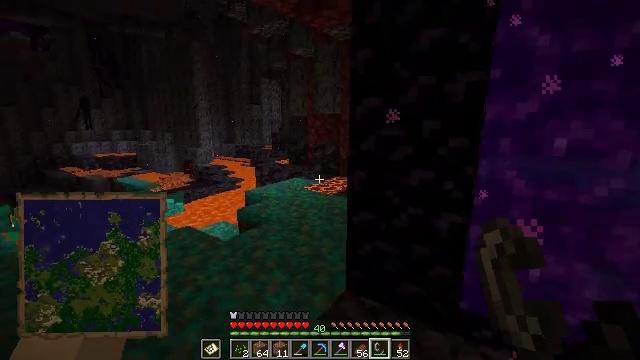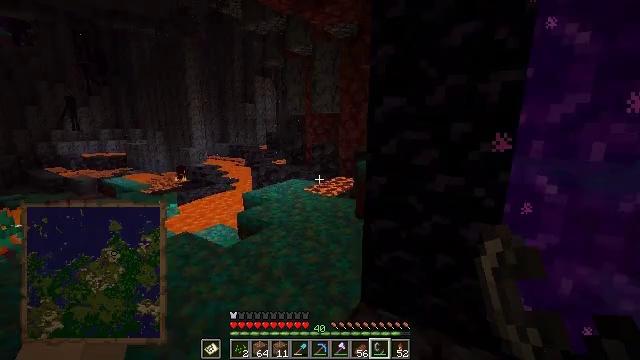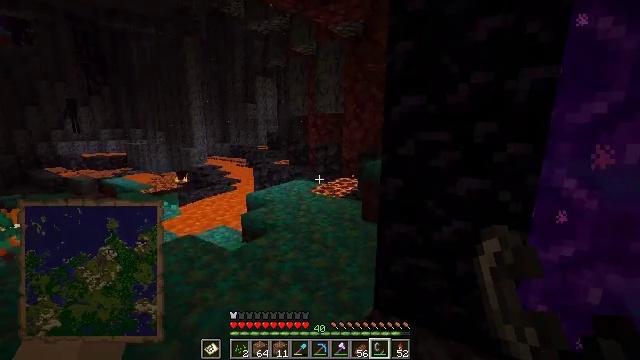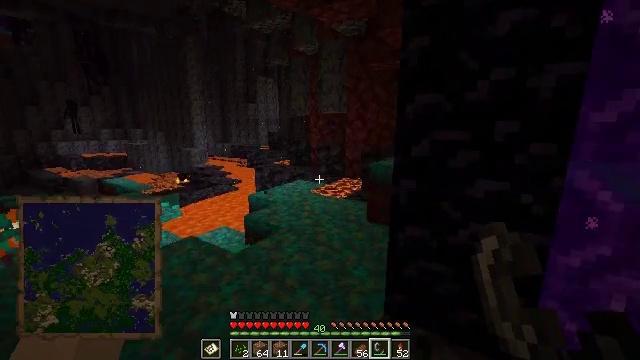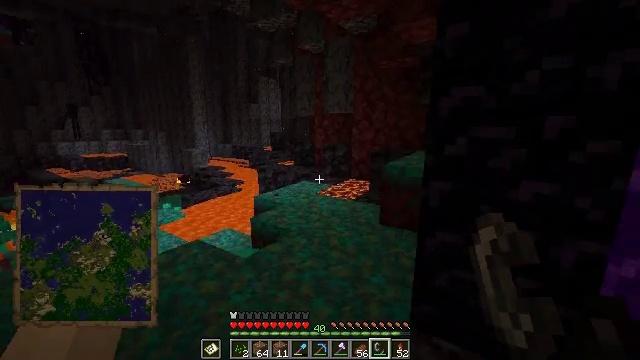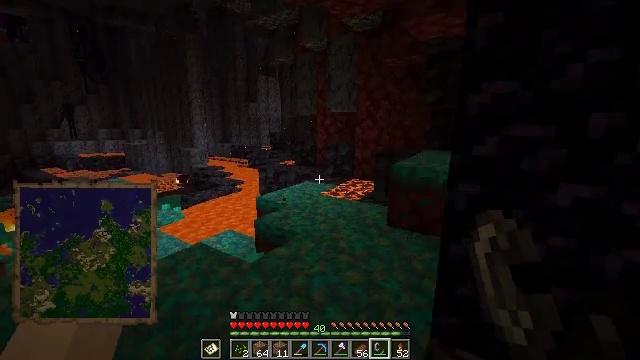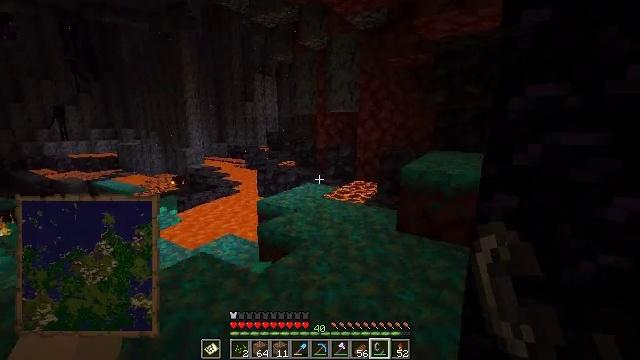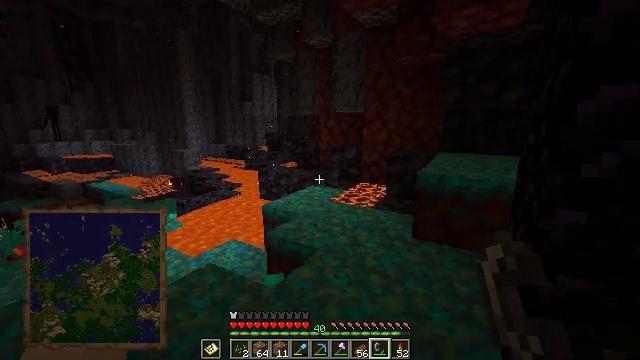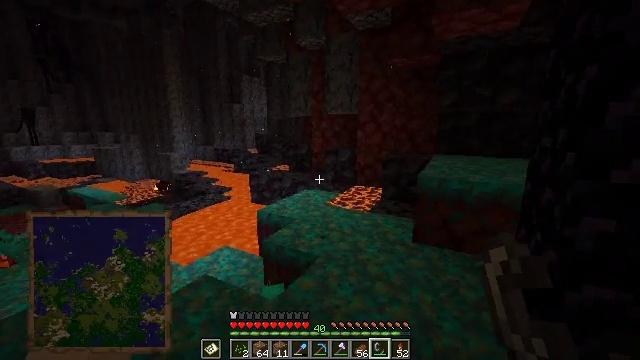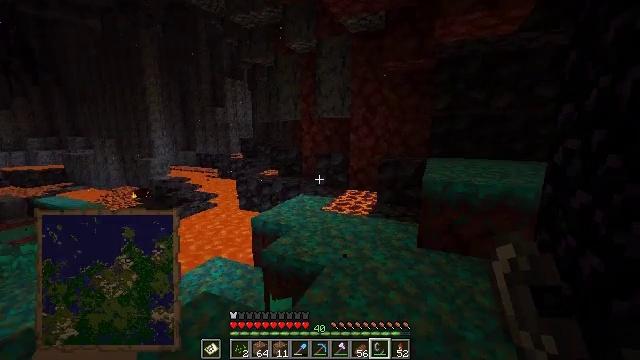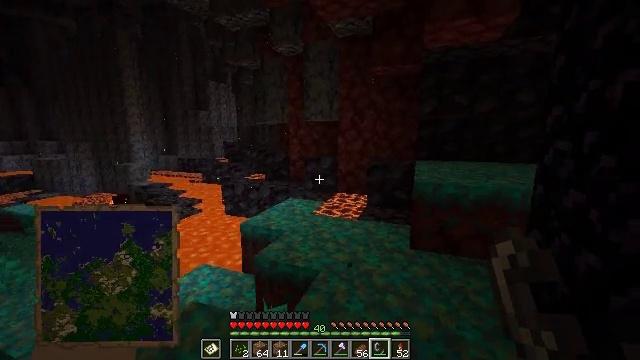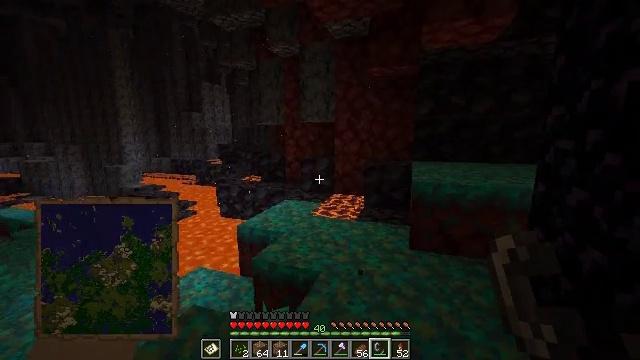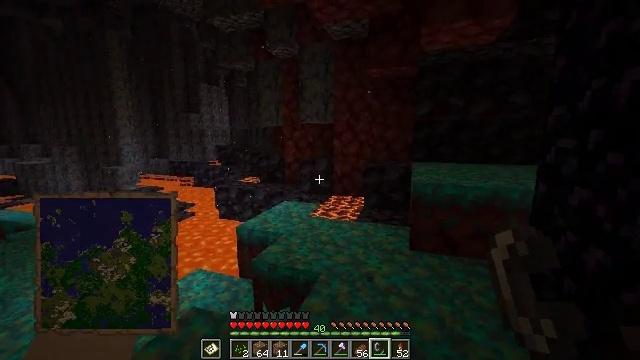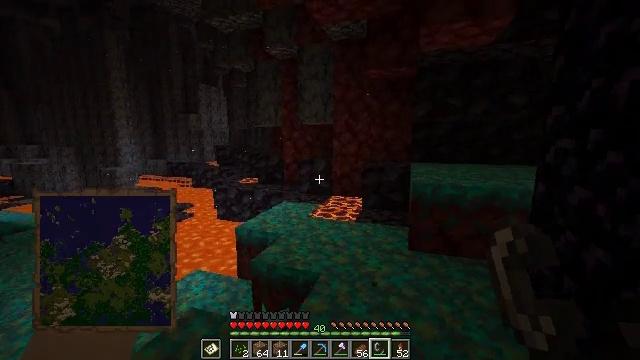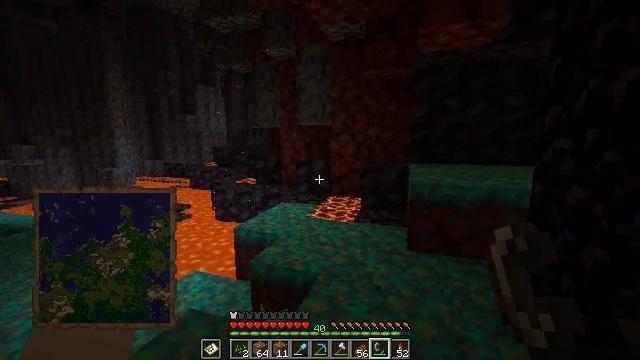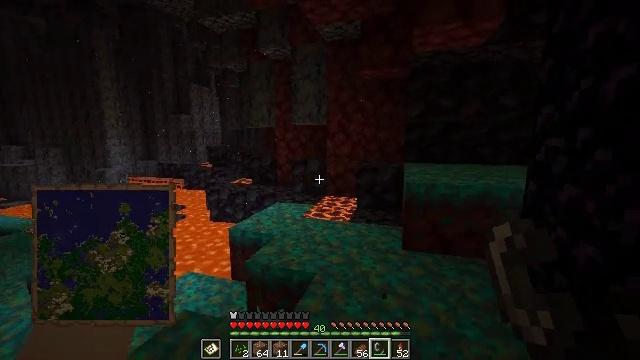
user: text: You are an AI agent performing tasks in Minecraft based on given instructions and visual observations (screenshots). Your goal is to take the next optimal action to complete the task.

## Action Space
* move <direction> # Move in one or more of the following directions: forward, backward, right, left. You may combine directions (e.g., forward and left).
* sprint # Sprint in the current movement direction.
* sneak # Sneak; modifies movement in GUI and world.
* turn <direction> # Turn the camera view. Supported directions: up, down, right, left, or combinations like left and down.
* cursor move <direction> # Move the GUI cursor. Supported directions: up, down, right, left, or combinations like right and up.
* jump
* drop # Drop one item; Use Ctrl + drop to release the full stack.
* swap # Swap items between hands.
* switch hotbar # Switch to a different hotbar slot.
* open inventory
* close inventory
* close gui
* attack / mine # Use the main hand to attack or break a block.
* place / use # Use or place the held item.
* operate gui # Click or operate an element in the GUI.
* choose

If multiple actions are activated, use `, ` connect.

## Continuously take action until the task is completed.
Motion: motion action
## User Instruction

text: Defeat a magma cube.
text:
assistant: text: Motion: move forward and move left, turn right
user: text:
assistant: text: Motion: move forward and move left
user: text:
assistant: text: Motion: move forward and move left
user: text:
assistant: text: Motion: move forward and move left
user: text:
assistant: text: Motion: move forward and move left
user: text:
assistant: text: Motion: move forward and move left, turn right
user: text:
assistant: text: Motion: move forward and move left
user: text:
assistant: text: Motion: move forward and move left, turn right
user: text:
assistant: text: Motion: move left, turn right
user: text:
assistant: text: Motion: turn right
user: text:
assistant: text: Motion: turn right
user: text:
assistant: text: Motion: no_op
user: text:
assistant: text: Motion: no_op
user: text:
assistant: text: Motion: no_op
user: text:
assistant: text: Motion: turn right
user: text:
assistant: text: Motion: turn right
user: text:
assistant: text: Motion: turn right
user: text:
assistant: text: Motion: turn right
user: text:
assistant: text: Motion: turn right and up
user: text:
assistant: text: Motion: move right, turn right
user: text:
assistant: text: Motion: move right
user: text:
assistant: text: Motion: move right
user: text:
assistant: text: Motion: move right
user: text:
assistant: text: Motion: move right
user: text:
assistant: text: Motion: move forward and move right
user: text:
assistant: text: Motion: move forward and move right
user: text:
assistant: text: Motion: move forward and move right
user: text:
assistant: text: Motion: move forward and move right
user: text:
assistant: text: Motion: move forward and move right
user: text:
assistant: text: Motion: move forward and move right